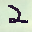
Label: 2